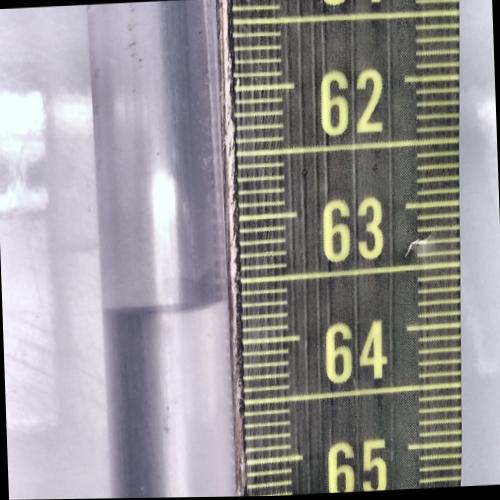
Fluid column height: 63.7 cm